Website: bh-photo
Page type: customer-info-address
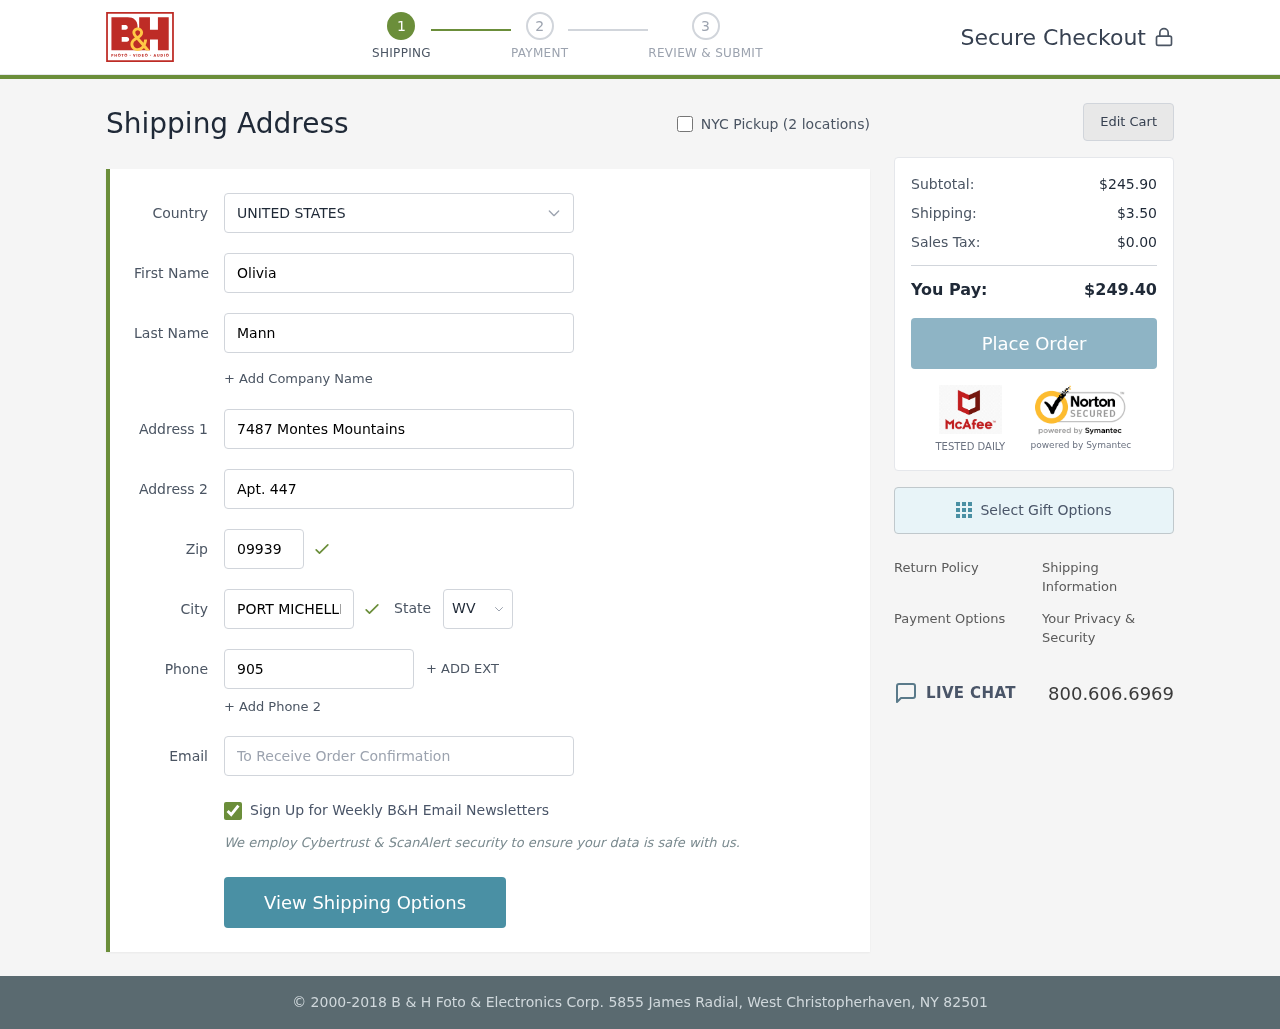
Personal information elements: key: PII_CITY
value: Port Michellehaven
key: PII_COUNTRY
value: United States
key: PII_EMAIL
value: olivia_mann@yahoo.com
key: PII_FIRSTNAME
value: Olivia
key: PII_LASTNAME
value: Mann
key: PII_PHONE
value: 9055580338
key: PII_POSTCODE
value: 09939
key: PII_STATE_ABBR
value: WV
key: PII_STREET
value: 7487 Montes Mountains
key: PII_STREET2
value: Apt. 447
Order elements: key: ORDER_SUBTOTAL
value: $245.90
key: ORDER_SHIPPING_COST
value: $3.50
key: ORDER_TAX
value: $0.00
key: ORDER_TOTAL
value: $249.40